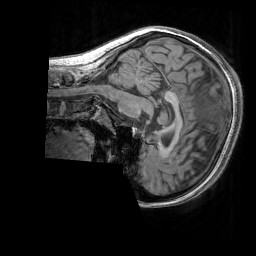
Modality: T1w
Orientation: sagittal
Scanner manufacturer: siemens
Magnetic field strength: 3 T
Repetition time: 1.83 s
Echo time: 0.00303 s